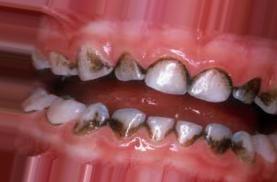
Condition: Tooth Discoloration